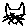
Label: cat